九年级 · 解析几何
如图, 点 $(1,0)$ 在抛物线 $y=-x^{2}+b x+c$ 上, 且抛物线的对称轴为 $x=-1$, 若 $y>0$,则 $x$ 的取值范围是 $\qquad$

（第 15 题）

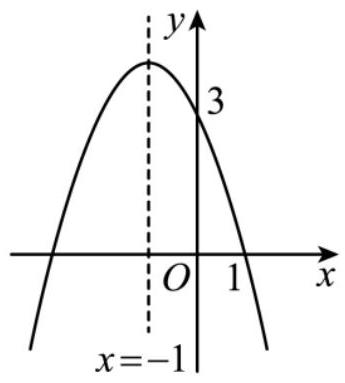
答案:  $-3<x<1$

解析: 根据抛物线对称轴的性质以及该抛物线与 $x$ 轴的交点, 可得到该抛物线与 $x$ 轴的另一个交点, 即可求得当 $y>0, x$ 的取值范围.

【详解】 $\because$ 抛物线的对称轴为 $x=-1$, 点 $(1,0)$ 在抛物线上, $\therefore$ 该拋物线与 $x$ 轴的另一个交点与点 $(1,0)$ 关于 $x=-1$ 对称,

$\therefore$ 另一个交点为 $(-3,0)$,

$\therefore$ 当 $y>0$ 时, $x$ 的取值范围为 $-3<x<1$,

故答案为: $-3<x<1$

【点睛】本题考查了抛物线的对称轴的性质, 抛物线与 $x$ 轴的交点等性质, 解答本题的关键是熟练掌握并运用抛物线的性质进行求解.